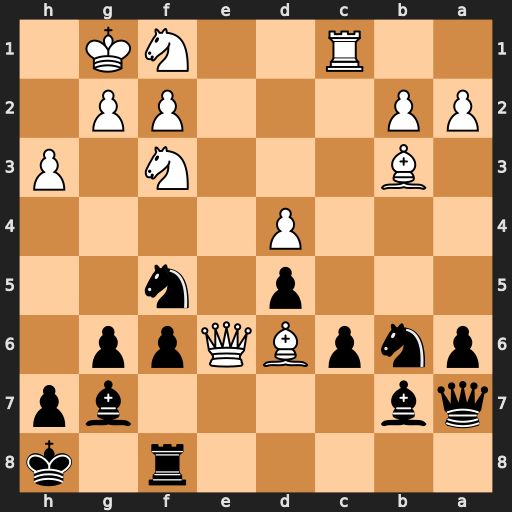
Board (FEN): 5r1k/qb4bp/pnpBQpp1/3p1n2/3P4/1B3N1P/PP3PP1/2R2NK1
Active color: b
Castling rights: -
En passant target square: -
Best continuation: Bc8 Qe1 Nxd6